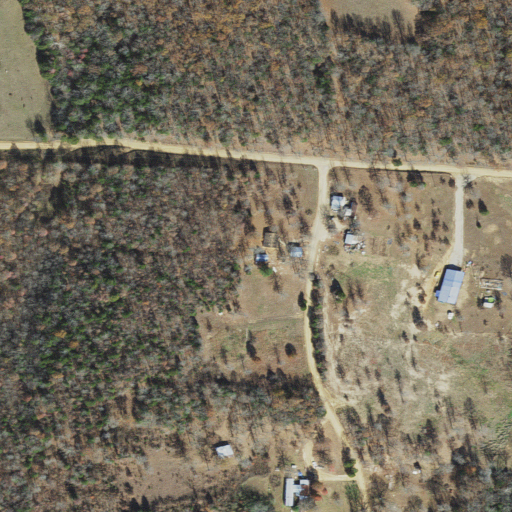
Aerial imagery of cliff(s) in Arkansas named Baker Bluff containing deciduous forest, open development, grassland, mixed forest, shrub, pasture, and low intensity development